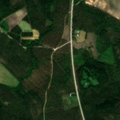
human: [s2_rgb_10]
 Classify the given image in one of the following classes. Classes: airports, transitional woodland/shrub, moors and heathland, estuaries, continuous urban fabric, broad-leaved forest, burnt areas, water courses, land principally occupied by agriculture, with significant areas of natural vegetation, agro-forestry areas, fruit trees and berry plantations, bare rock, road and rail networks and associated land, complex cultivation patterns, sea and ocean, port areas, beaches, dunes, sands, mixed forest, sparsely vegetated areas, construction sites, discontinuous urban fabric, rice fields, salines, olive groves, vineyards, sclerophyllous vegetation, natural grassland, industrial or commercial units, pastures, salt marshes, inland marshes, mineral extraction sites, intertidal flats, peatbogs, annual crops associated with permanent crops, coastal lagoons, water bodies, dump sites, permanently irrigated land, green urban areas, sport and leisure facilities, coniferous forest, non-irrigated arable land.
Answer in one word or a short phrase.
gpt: land principally occupied by agriculture, with significant areas of natural vegetation, coniferous forest